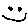
Label: smiley face